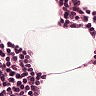
Metastatic tissue present: no